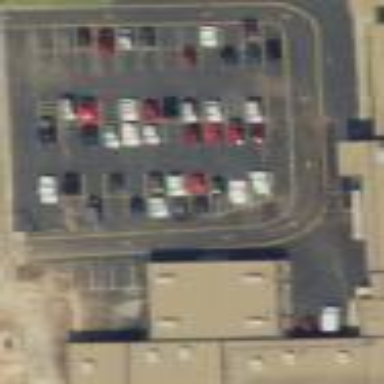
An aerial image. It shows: Parking area.